Question: How can I make it possible to add my app in the Settings tab of the iPad?
Like in here:
As you can see there are 3 rows there. But I want my app in there as well.
How can I do this?
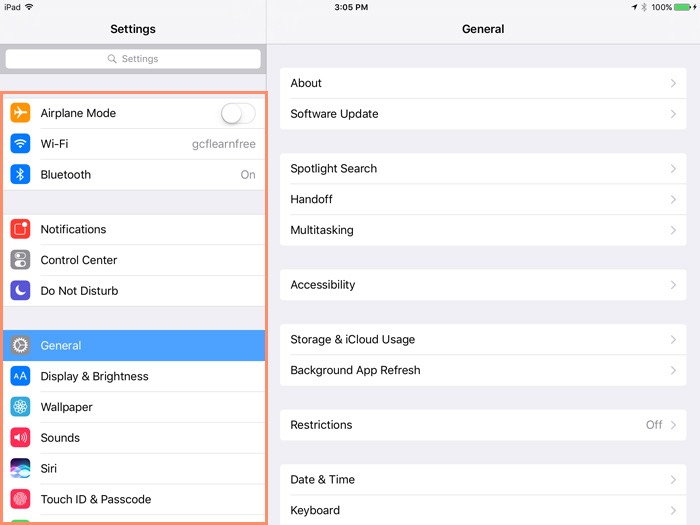
Answer: You need to add a settings bundle for your app to appear in the settings app.
Check this <URL>